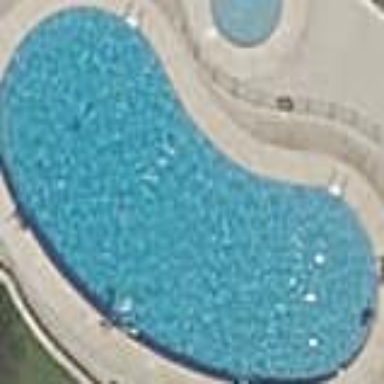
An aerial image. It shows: Swimming pool located in leisure land.